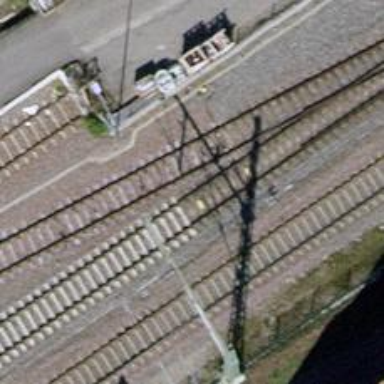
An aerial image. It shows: Single-track spur railway line.